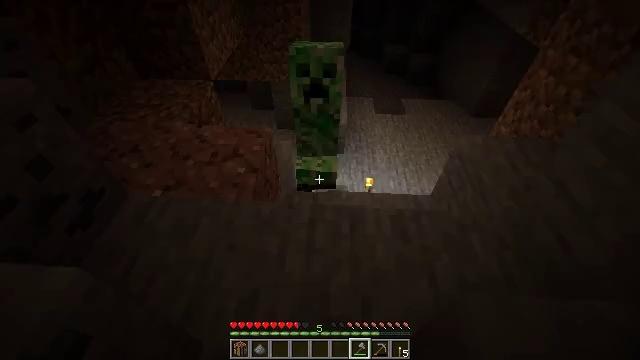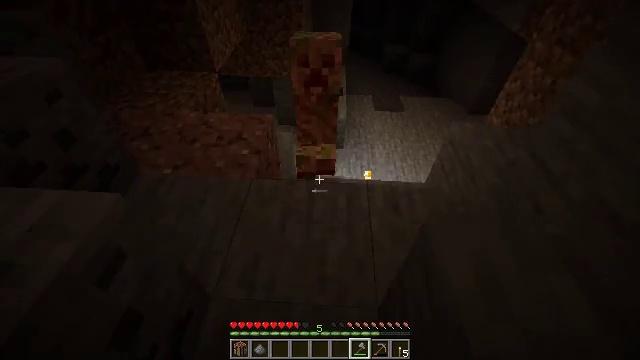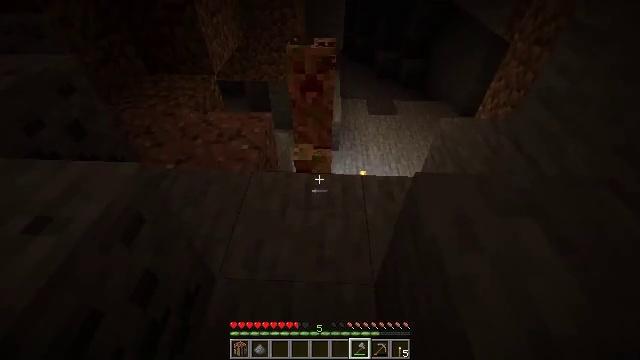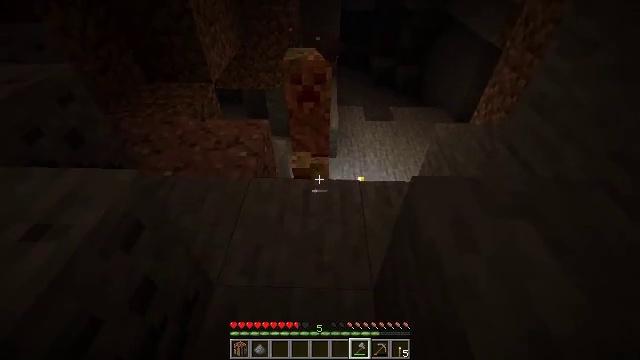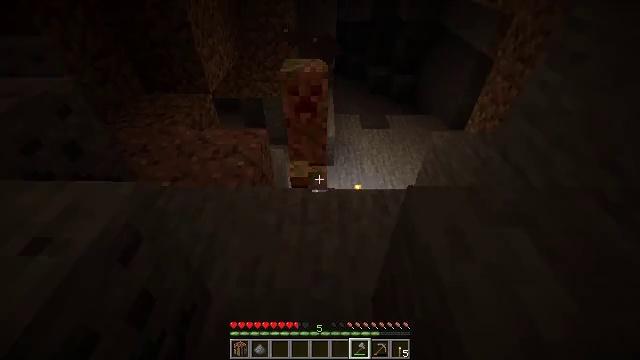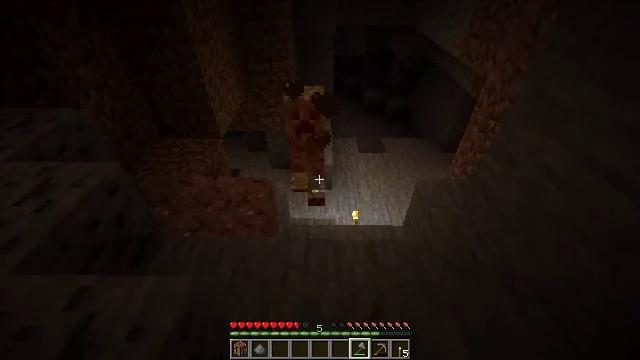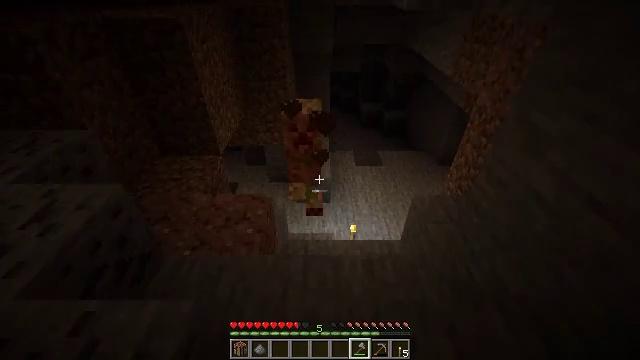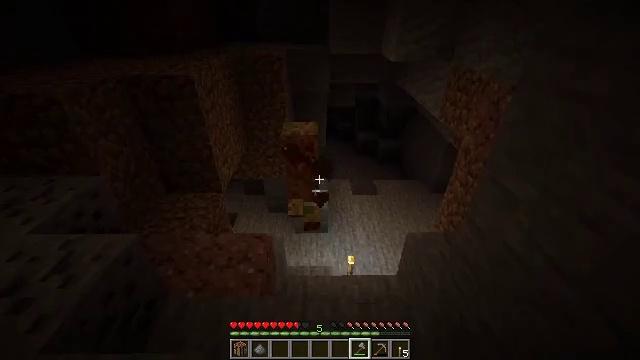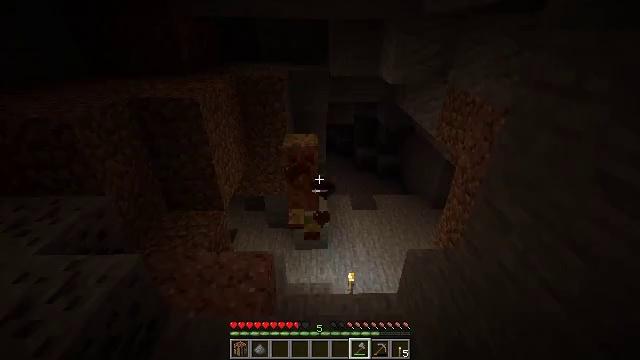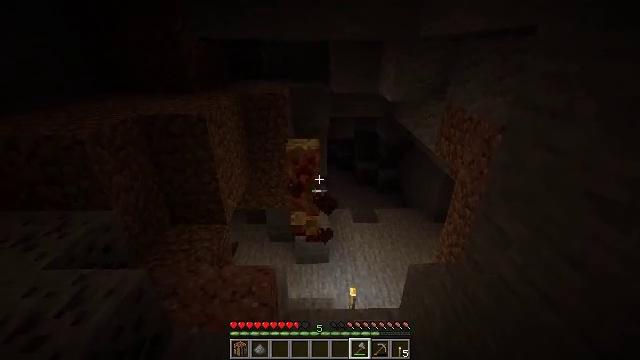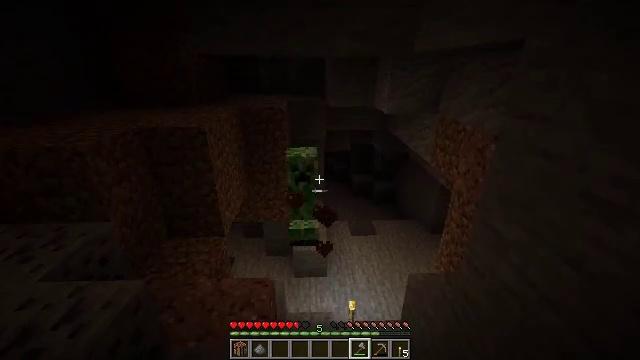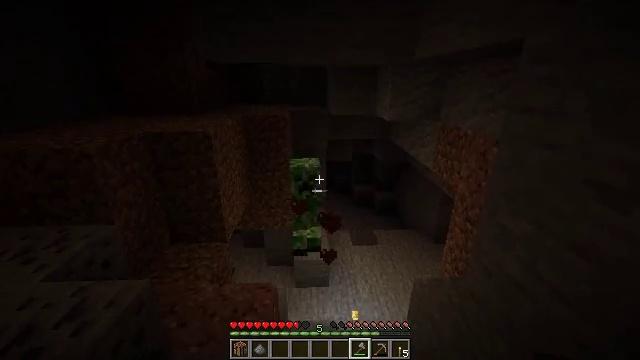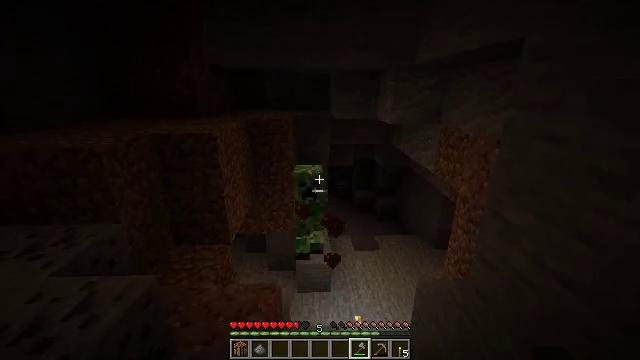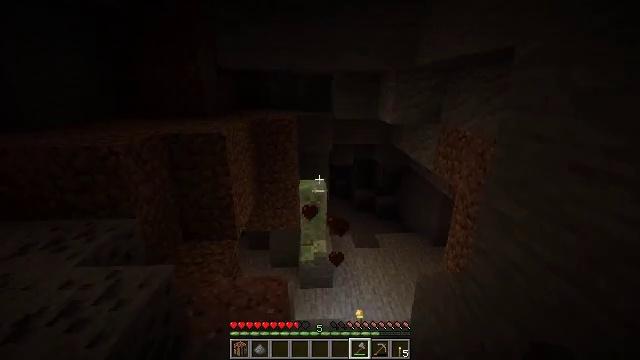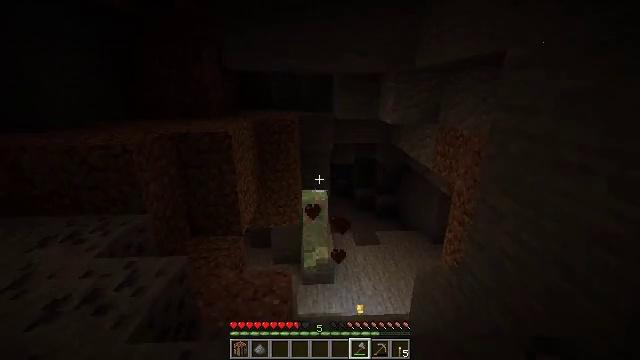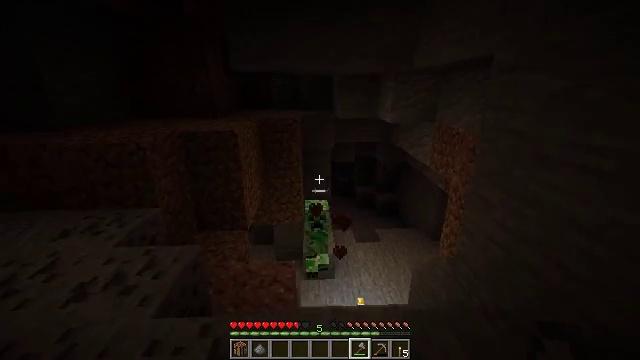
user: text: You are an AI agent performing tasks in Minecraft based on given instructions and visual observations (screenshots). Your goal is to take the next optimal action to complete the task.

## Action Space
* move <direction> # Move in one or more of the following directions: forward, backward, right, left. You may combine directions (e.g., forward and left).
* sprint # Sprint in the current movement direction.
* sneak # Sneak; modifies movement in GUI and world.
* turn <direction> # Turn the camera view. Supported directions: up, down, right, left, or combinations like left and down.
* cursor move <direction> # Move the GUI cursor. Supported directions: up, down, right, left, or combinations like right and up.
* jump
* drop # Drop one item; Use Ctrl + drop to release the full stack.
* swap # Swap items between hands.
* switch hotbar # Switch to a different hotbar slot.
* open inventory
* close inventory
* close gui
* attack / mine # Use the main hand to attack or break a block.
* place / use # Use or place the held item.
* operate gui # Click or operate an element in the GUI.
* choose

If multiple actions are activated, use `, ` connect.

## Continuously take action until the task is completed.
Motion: motion action
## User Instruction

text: Kill mobs.
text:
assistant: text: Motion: move back
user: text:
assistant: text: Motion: move back, turn right and up
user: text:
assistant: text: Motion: move back, turn up
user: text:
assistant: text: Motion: move back, turn up, jump
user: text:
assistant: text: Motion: move back, turn up, jump
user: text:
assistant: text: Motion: move back, turn up, jump
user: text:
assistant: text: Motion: move back and move left, turn up, jump
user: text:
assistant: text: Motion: move back and move left, turn up
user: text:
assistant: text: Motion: move back and move left, turn up
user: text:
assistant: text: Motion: move back and move left, turn right and up
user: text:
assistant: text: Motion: move back and move left, turn up
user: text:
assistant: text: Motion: move back and move left, turn up
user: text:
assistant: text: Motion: move back
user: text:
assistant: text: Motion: move back
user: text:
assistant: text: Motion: move back
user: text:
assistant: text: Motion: move back, turn right and up
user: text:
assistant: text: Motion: move back, turn up
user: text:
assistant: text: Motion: move back and move left, turn left and up
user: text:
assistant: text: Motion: move back and move left
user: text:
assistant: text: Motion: move back
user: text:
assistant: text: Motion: move back
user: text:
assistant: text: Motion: move back, turn up
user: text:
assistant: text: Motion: move back
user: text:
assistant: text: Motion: move back
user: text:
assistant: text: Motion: move back
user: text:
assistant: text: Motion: turn right and down
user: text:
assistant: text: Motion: move forward, turn right and down
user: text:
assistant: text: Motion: move forward, turn down
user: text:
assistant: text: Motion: move forward, turn down
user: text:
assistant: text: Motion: move forward